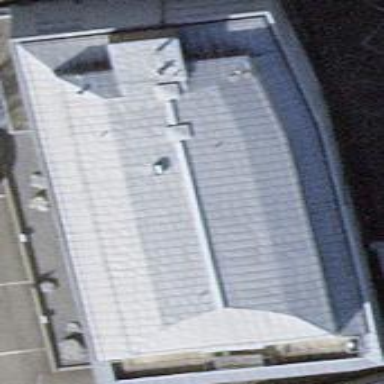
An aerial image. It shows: Office building with flat roof.